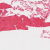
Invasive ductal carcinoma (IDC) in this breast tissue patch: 0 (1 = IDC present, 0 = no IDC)